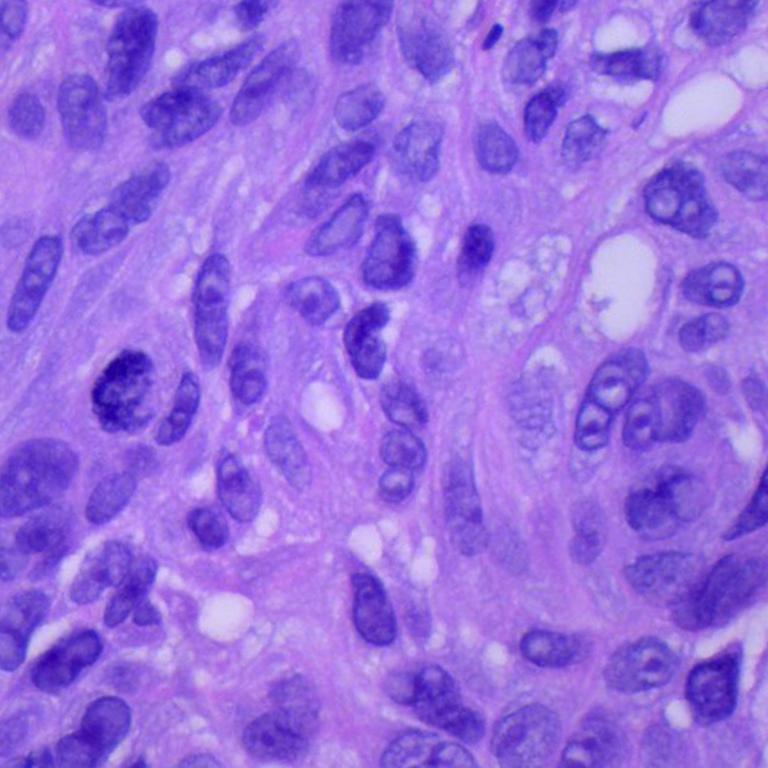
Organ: lung
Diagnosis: squamous carcinomas